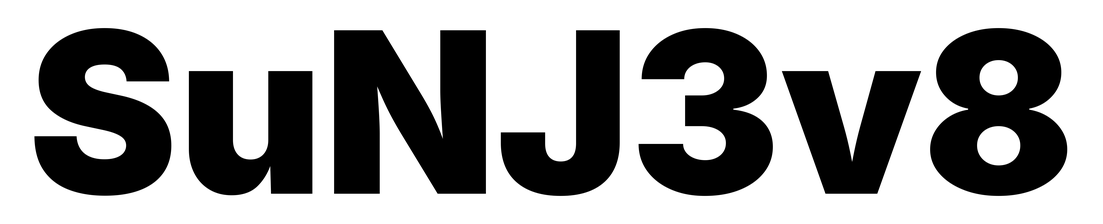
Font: Inter_Black